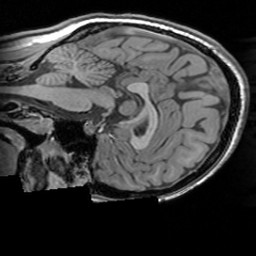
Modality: T1w
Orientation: sagittal
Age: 18
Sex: female
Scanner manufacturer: siemens
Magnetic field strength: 3 T
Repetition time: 1.63 s
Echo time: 0.00311 s